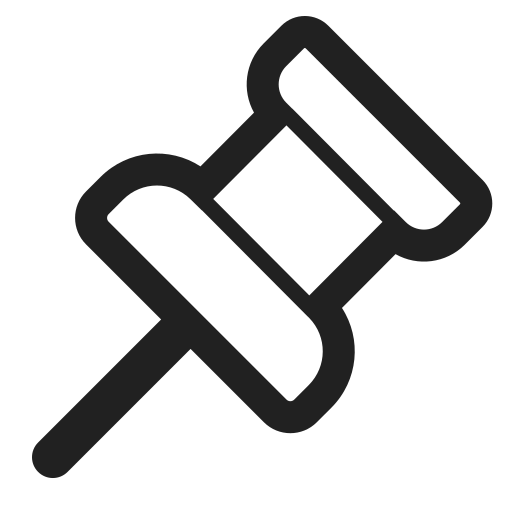
pushpin high contrast